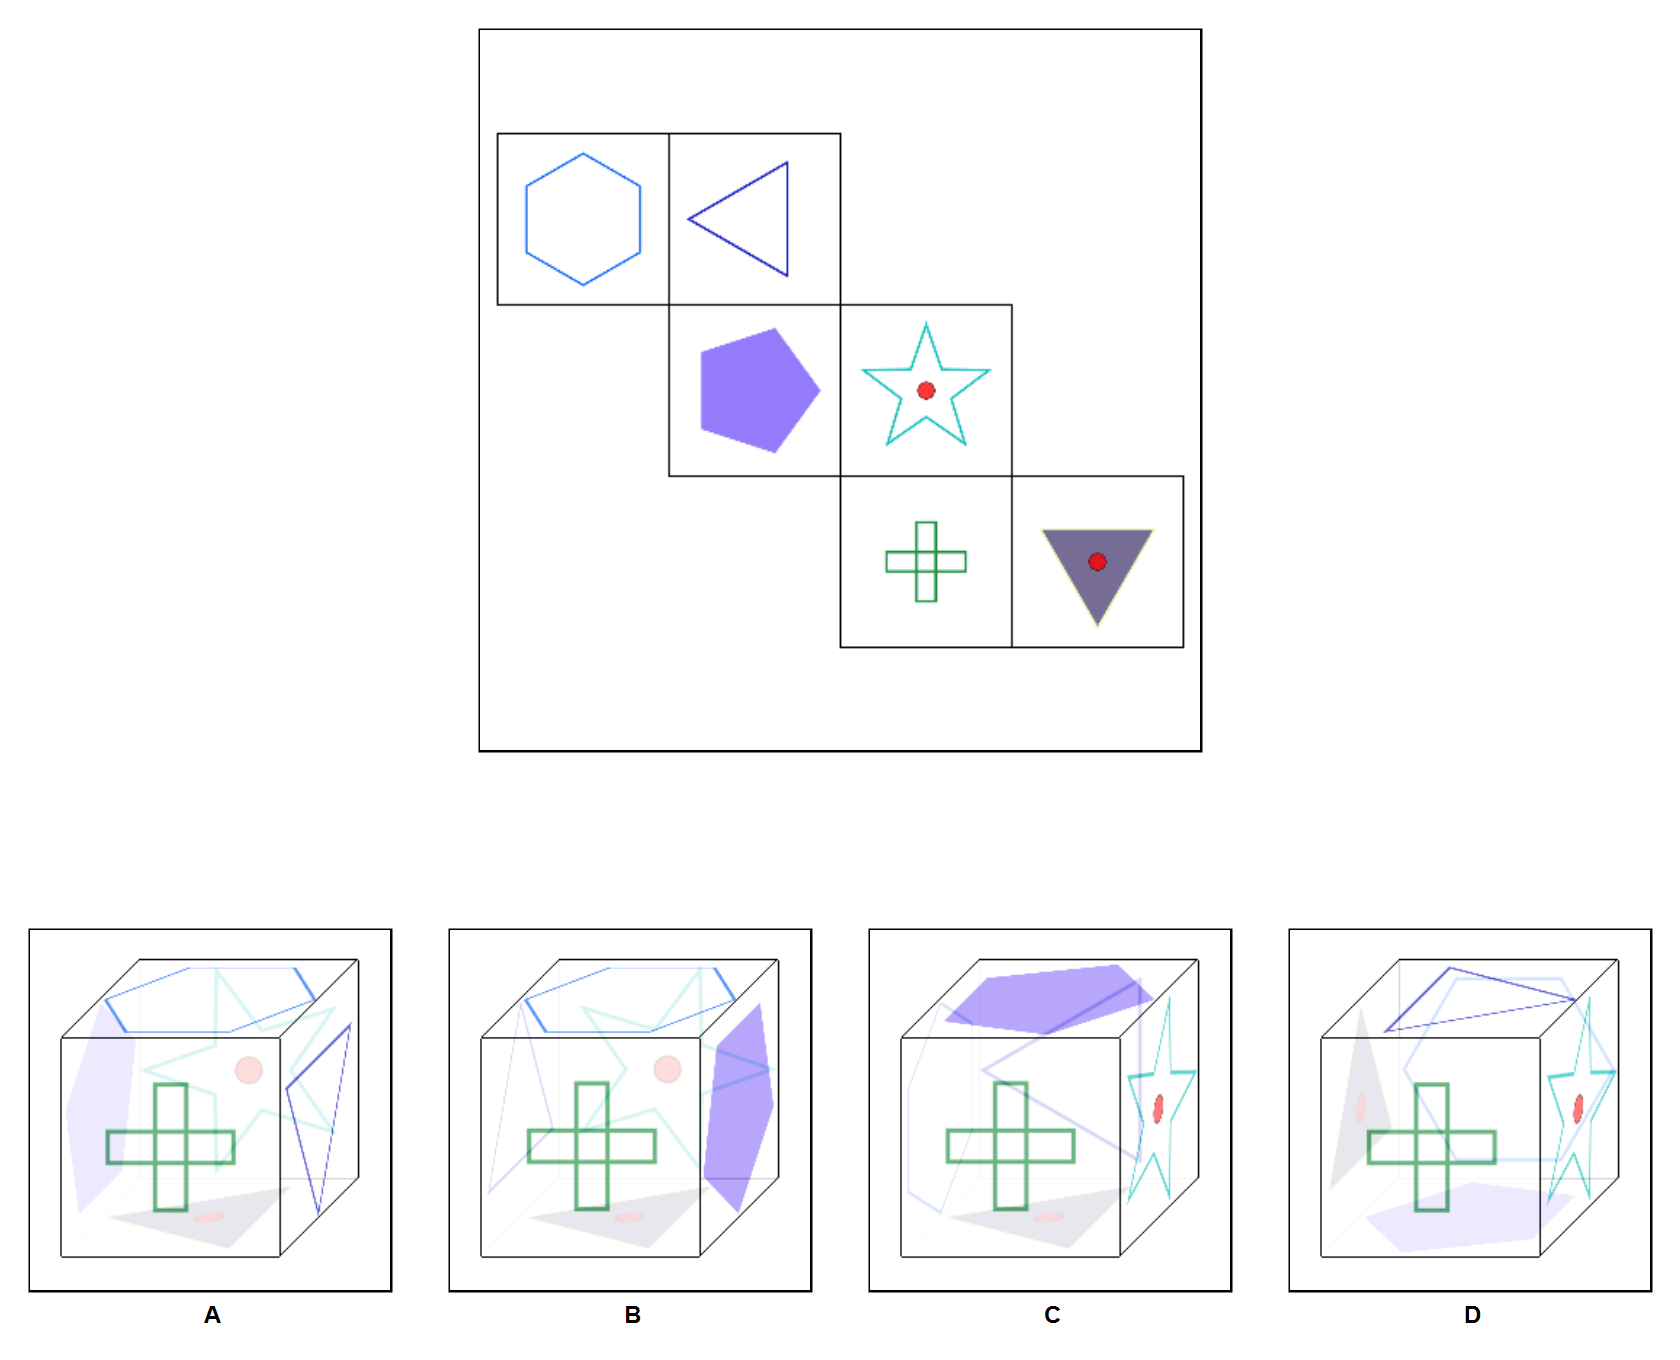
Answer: C